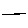
Label: line